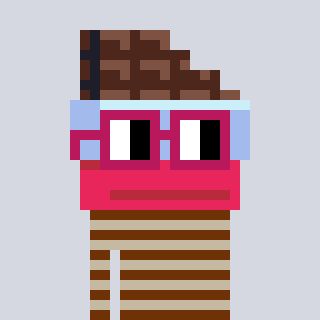
a pixel art character with square dark red glasses, a chocolate-shaped head and a bege-colored body on a cool background